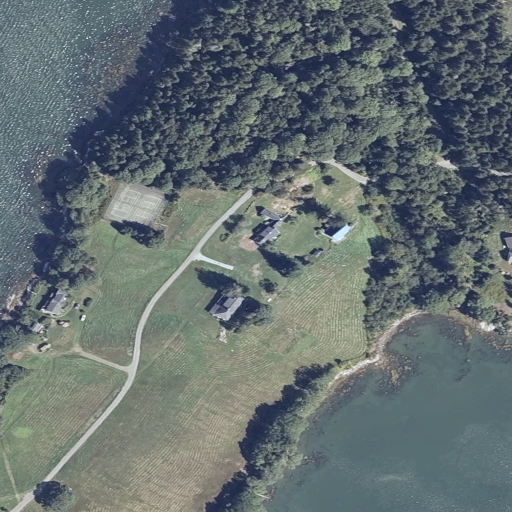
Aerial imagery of cape in Maine named Jones Neck containing evergreen forest, pasture, open water, herbaceous wetlands, open development, shrub, low intensity development, grassland, woody wetlands, and medium intensity development